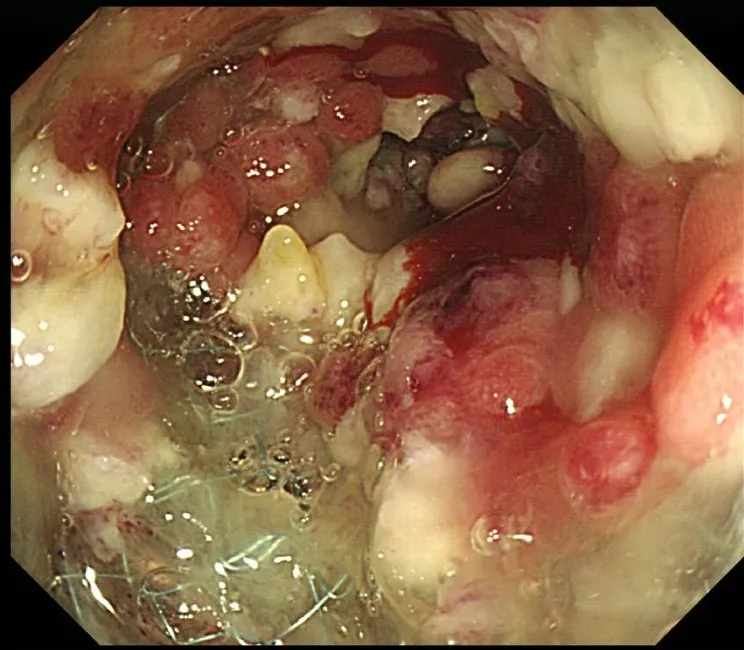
Colonoscopic view of restenosis in the descending colon.
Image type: endoscopy (gi_endoscopy)